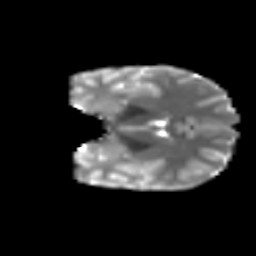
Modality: T2w
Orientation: coronal
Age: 16
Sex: male
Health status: ill
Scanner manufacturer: ge
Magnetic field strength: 3 T
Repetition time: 6.987 s
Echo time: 0.0828 s